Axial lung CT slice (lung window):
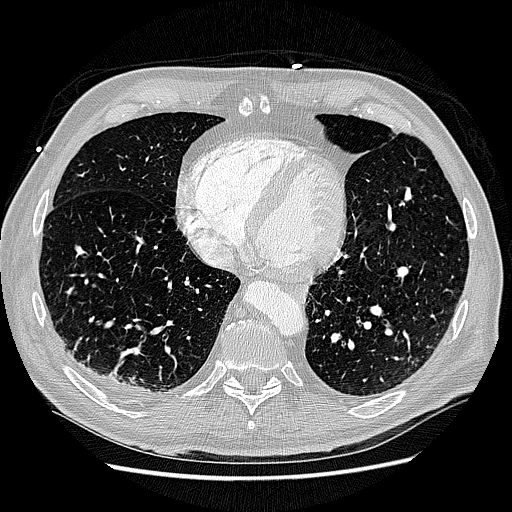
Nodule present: no